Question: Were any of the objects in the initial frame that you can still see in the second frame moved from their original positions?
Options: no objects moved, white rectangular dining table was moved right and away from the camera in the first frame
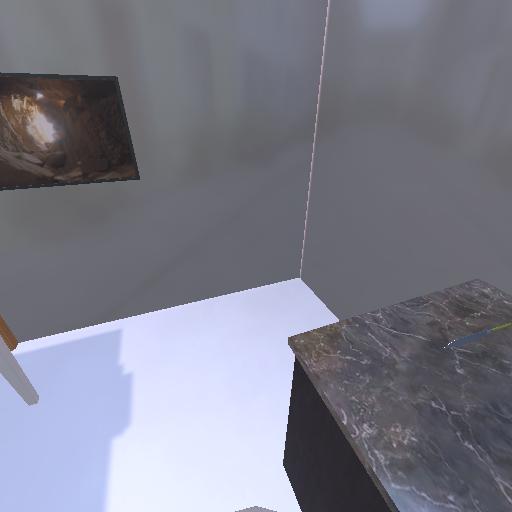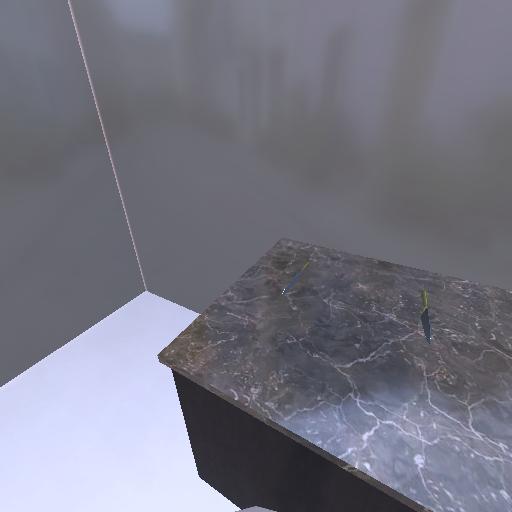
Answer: no objects moved